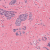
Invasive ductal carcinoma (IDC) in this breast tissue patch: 0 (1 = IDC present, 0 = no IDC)